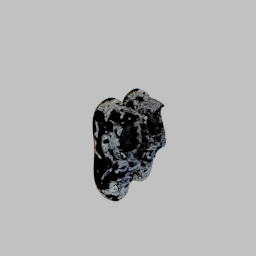
Label: people